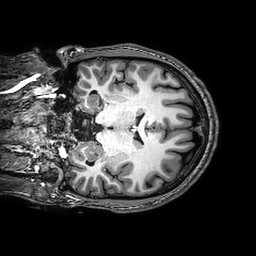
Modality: T1w
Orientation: coronal
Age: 20
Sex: male
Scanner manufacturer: philips
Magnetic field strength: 3 T
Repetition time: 0.008285 s
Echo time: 0.00381 s